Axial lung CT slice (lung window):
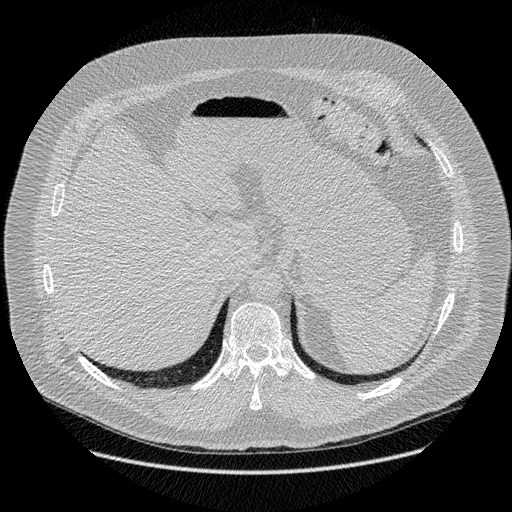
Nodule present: no